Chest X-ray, PA view. Patient: 50 years old, sex M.
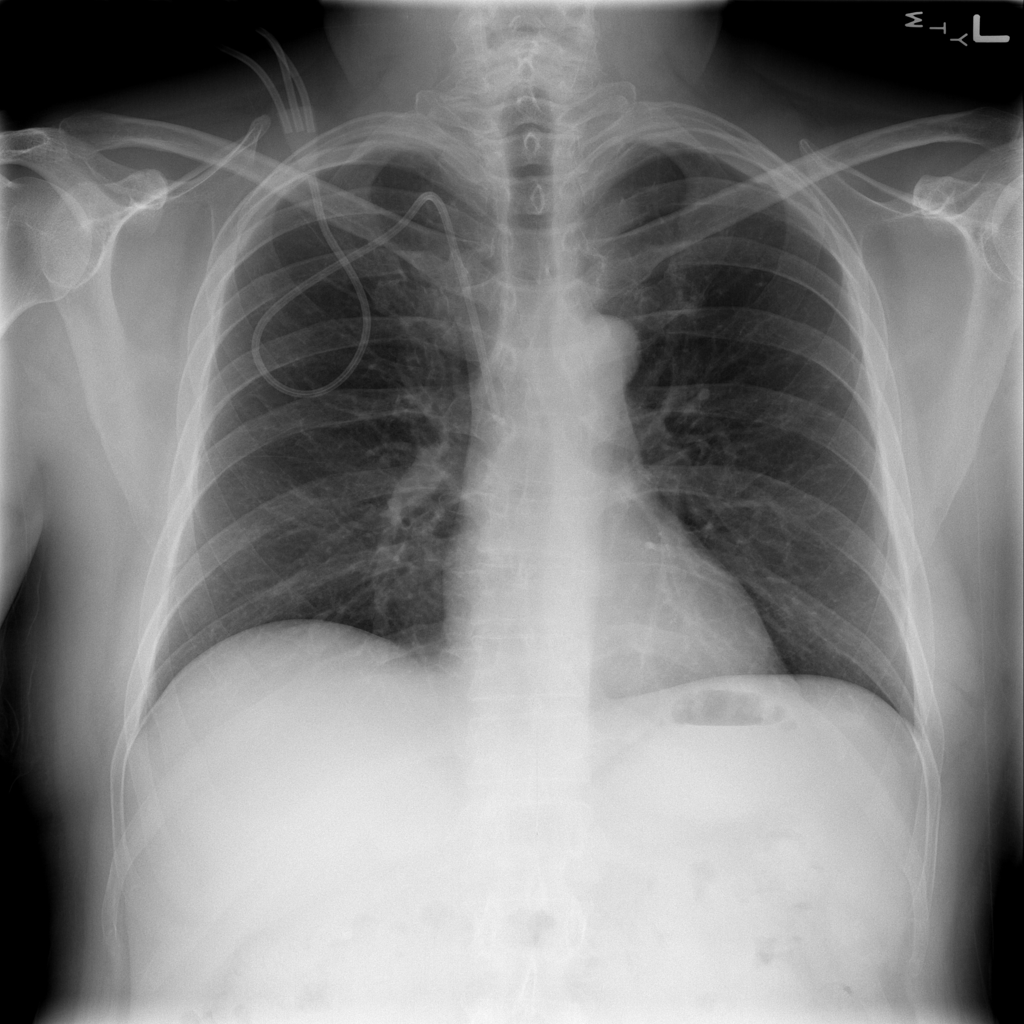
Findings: No Finding